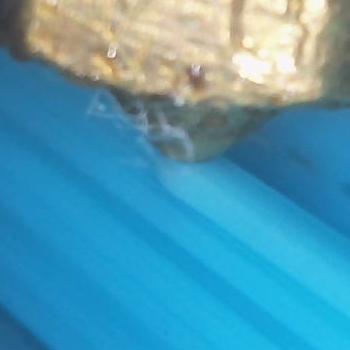
Flow rate: 283%